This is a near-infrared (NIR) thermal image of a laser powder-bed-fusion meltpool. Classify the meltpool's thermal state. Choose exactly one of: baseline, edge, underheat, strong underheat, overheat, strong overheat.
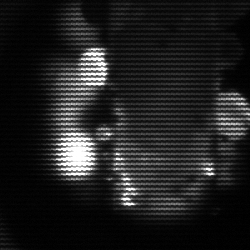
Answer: strong underheat